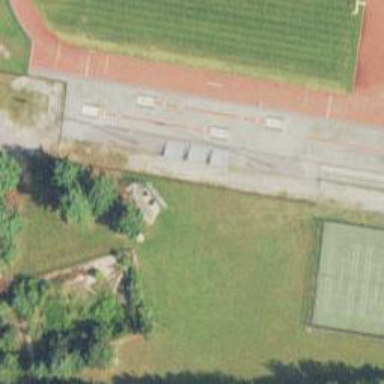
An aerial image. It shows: Athletics pitch used for leisure sports activities.